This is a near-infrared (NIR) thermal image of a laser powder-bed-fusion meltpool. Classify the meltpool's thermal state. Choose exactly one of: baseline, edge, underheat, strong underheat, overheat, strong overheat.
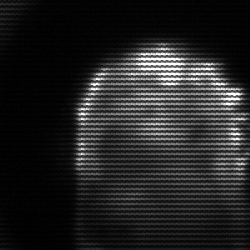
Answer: baseline